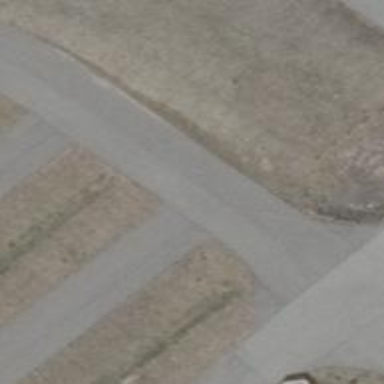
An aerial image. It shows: Parking aisle designated as service road.